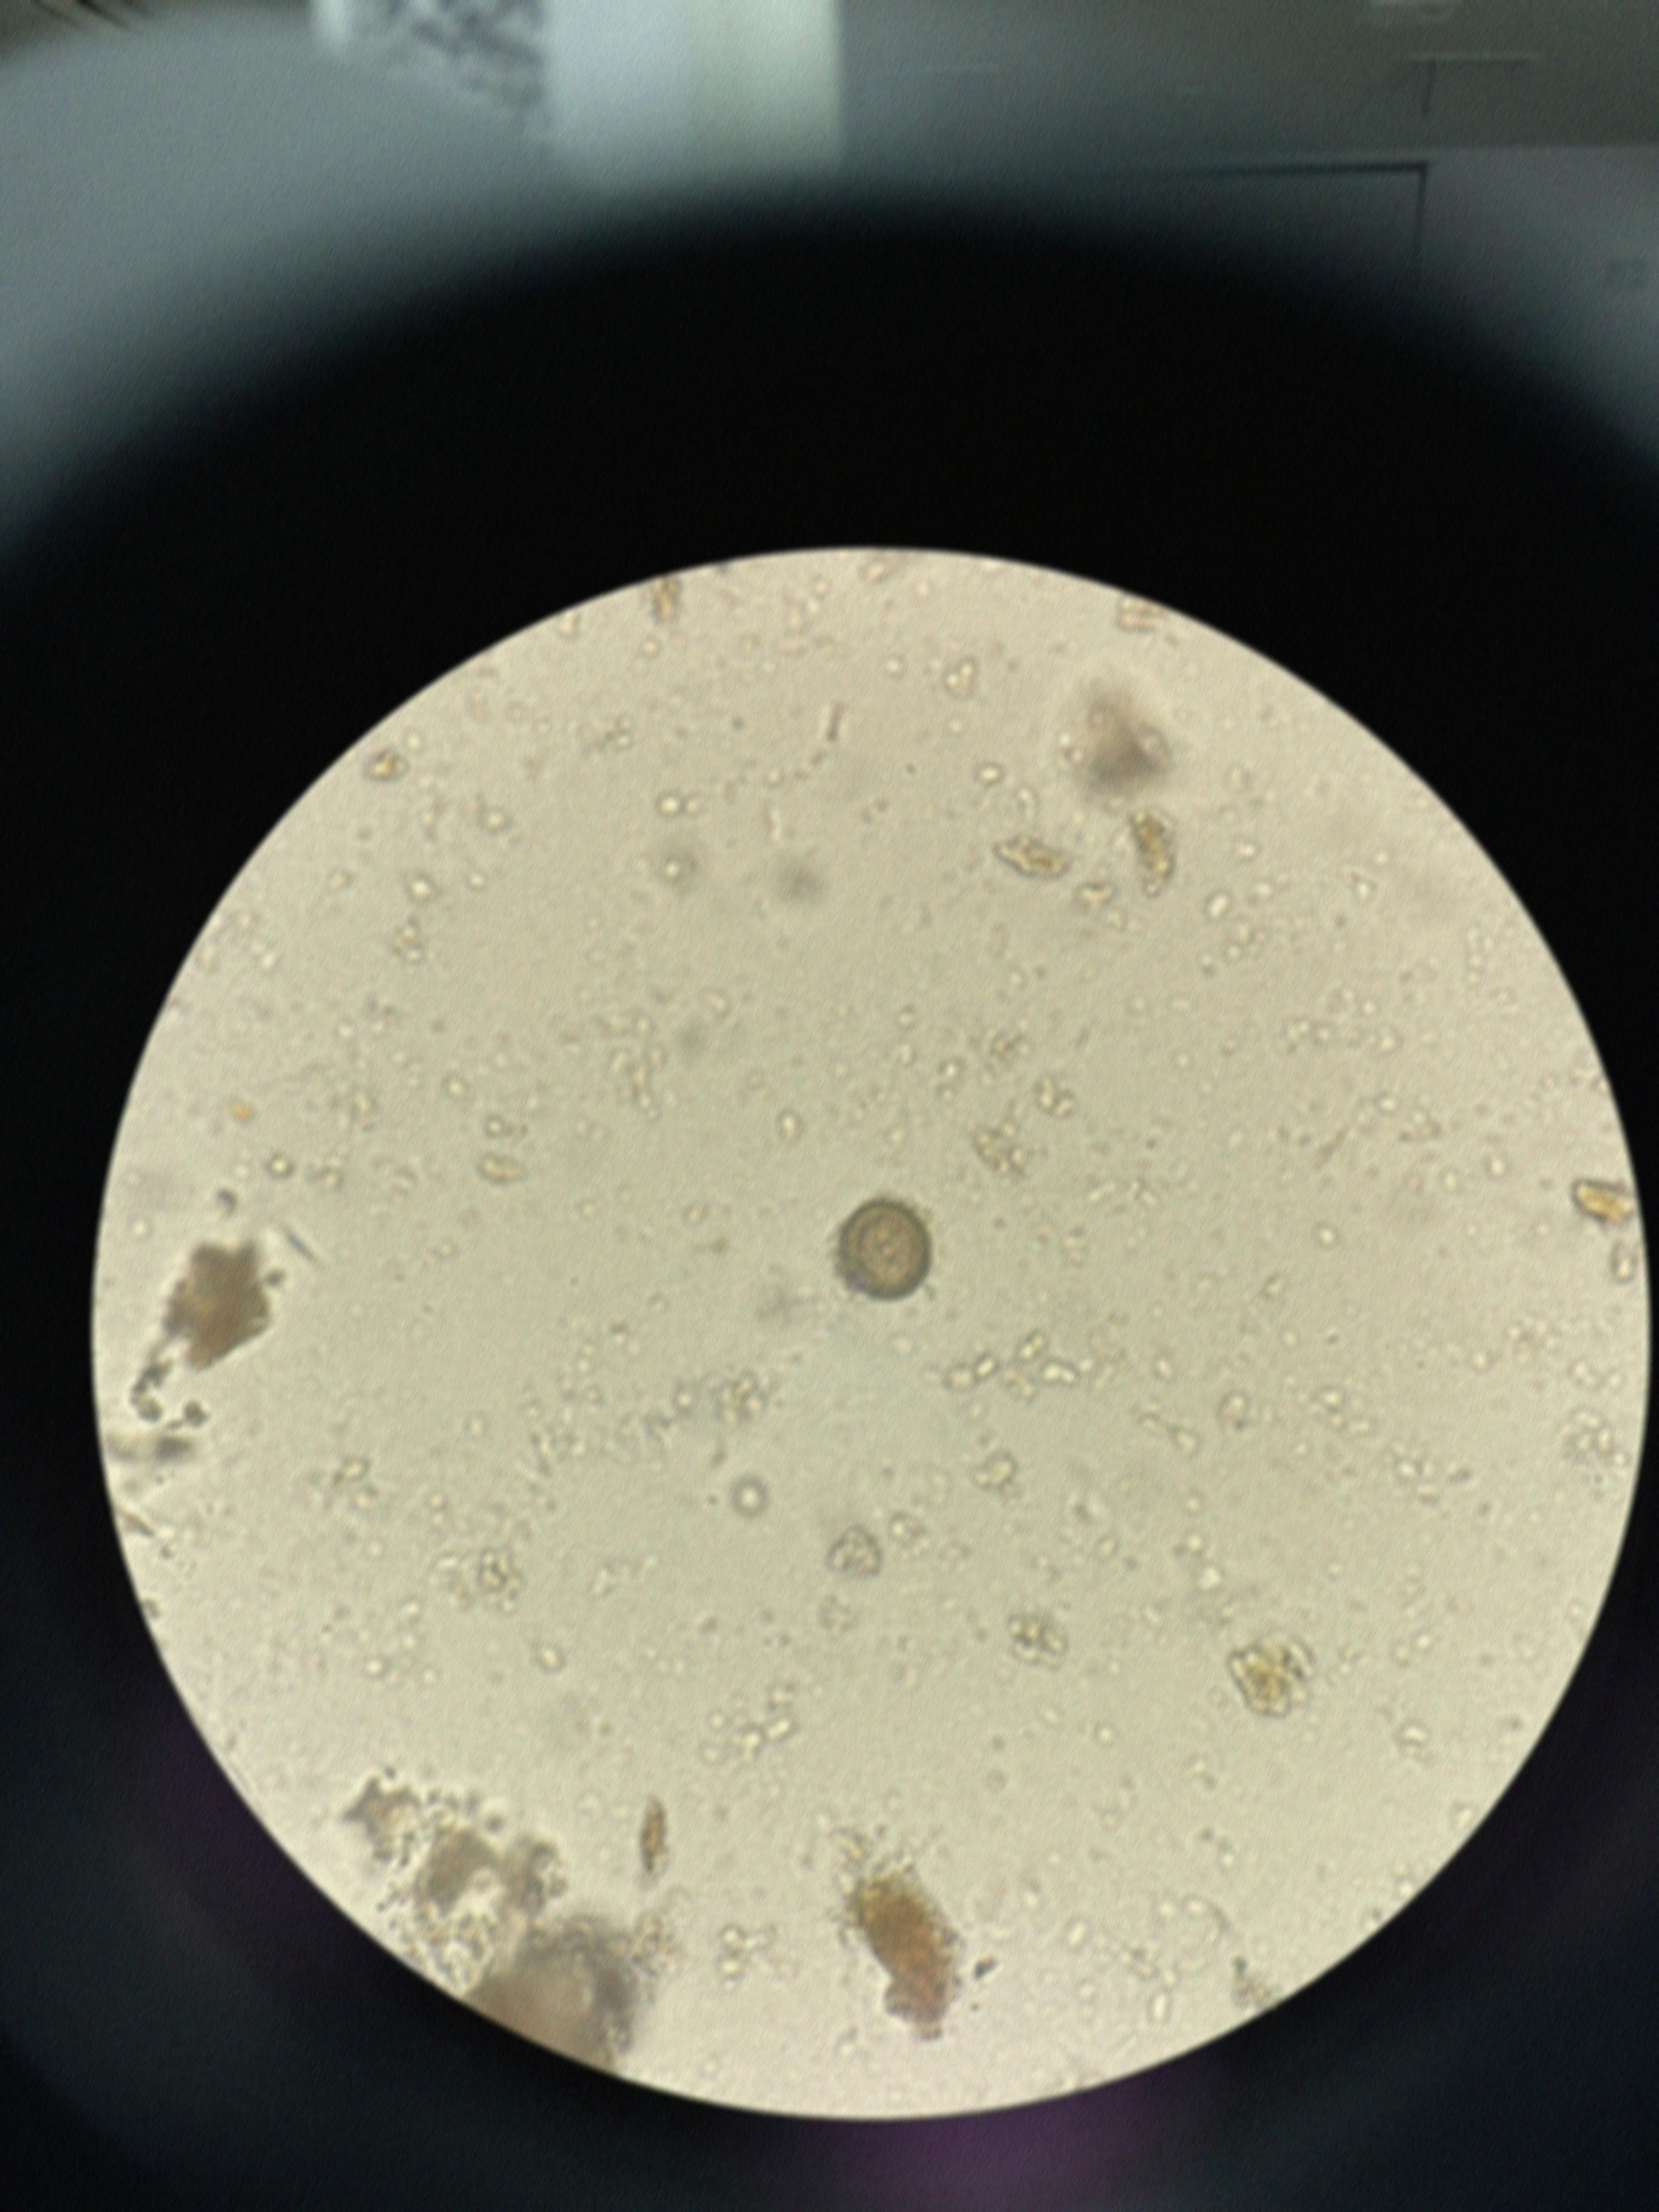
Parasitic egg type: Taenia spp. egg